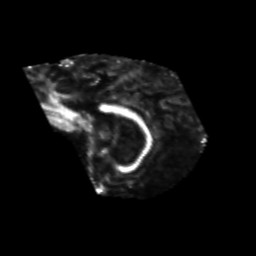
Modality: FA
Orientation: sagittal
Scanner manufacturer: siemens
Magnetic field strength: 3 T
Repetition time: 6.8 s
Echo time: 0.093 s